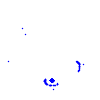
Particle: electron